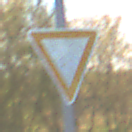
Verkehrszeichen: VorfahrtGewaehren
Umgebung: Outdoor, Nature
Tageszeit: MorningAfternoon
Wetter: Clear
Licht: Natural
Jahreszeit: Autumn
Kontrast: HighContrast